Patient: sex M, age 51
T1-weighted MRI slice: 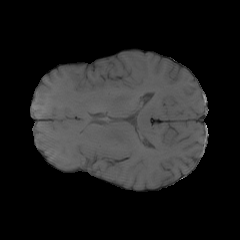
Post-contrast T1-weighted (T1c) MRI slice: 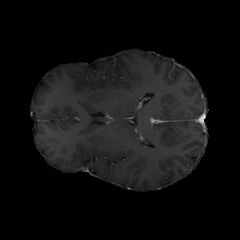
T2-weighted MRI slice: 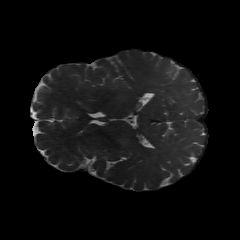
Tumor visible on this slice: no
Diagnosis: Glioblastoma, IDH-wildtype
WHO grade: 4